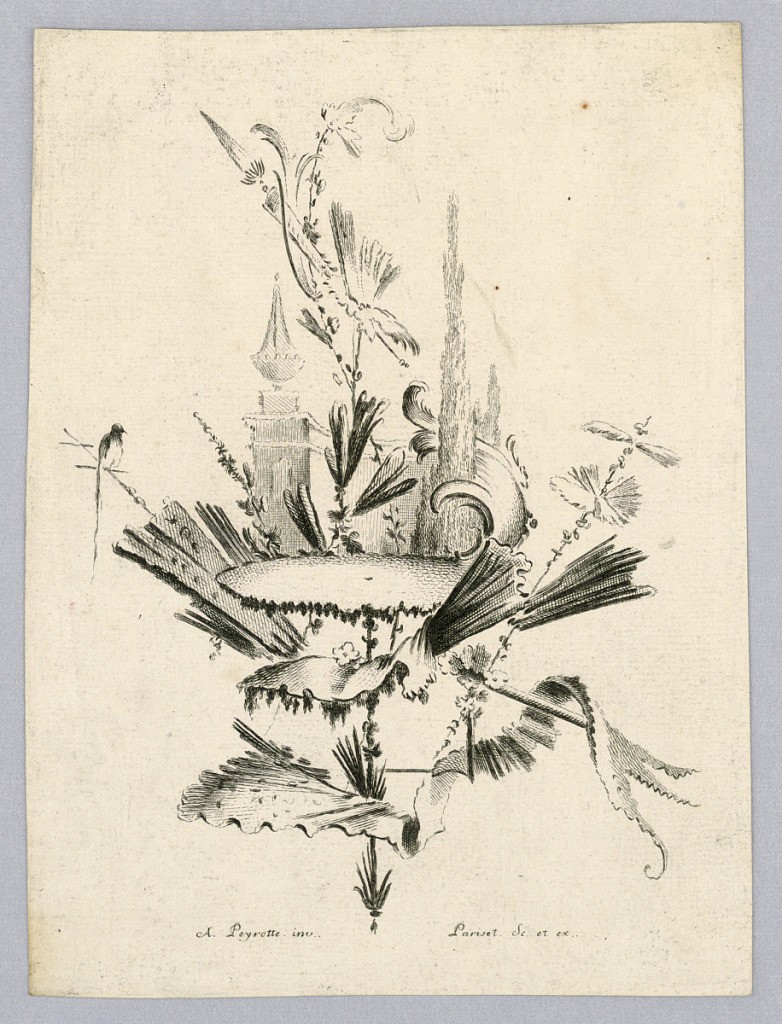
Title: Vignette with Statuary and a Bird
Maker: Alexis Peyrotte, French, 1699–1769
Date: mid- 18th–late 18th century
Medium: Etching on paper
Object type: Print
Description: Choinserie Vignette with Statuary and a Bird